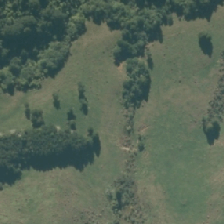
Land cover: high_producing_grassland